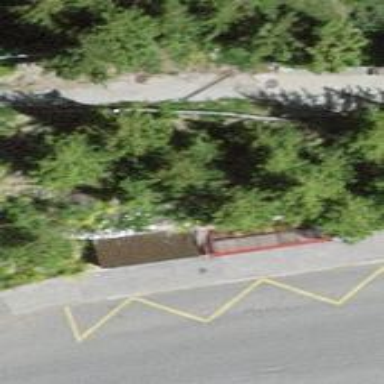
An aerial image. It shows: Bus stop with platform for public transport.